Field crop: maize
Growth stage: 1
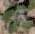
Species: chenopodium